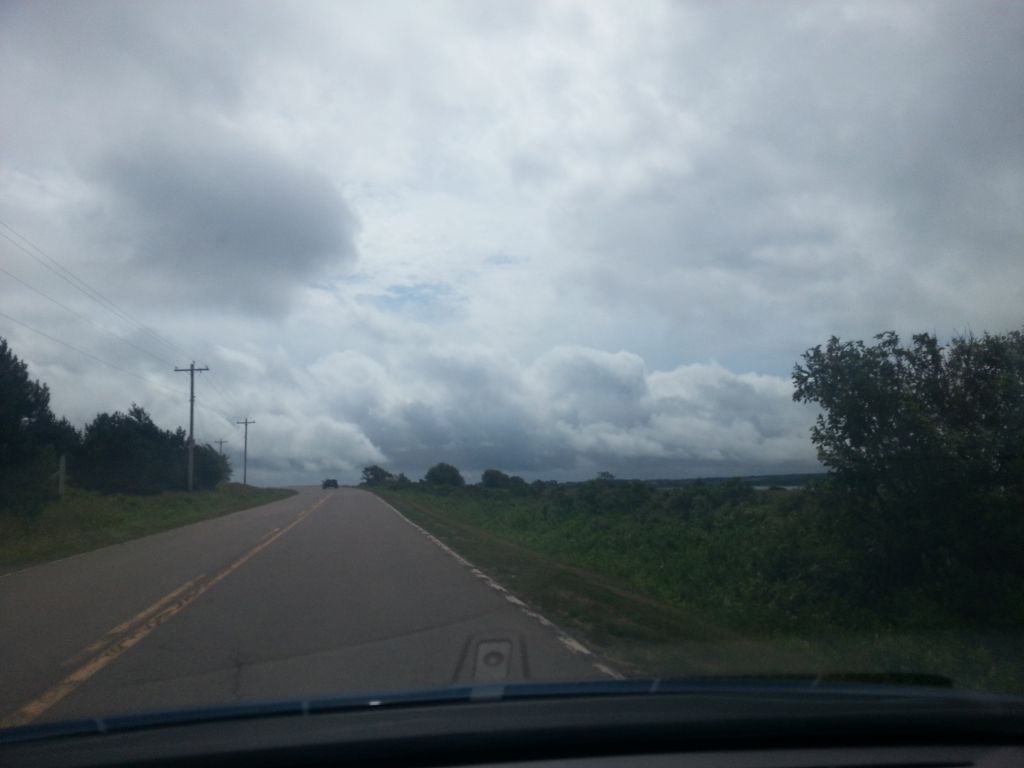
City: charlottetown